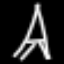
Label: The Eiffel Tower